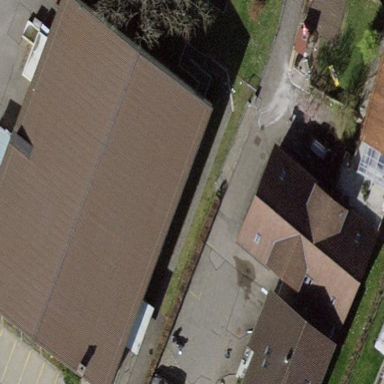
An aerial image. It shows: School building.